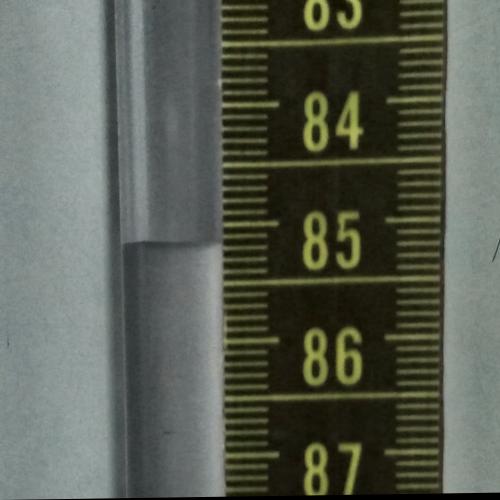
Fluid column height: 85.2 cm